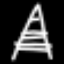
Label: The Eiffel Tower